Question: I'm creating a user form that will ask for a quote number, populate the data after the quote number has been found, and update any information. The macro code I am currently using doesn't exactly work with this new user form.

I managed to get the textboxes to populate with the code below, but now I need it to actually update the cells if I change any text box values.
'''
Private Sub CommandButton1_Click()
Dim ws As Worksheet
Dim strSearch As String
Dim aCell As Range
Dim Sold As String, Soldlr As Long
Set ws = Sheets("Data Entry")
With ws
strSearch = Me.TextBox1.Value
Set aCell = .Columns(2).Find(What:=strSearch, LookIn:=xlValues, _
LookAt:=xlWhole, SearchOrder:=xlByRows, SearchDirection:=xlNext, _
MatchCase:=False, SearchFormat:=False)
If Not aCell Is Nothing Then
Me.TextBox1.Text = aCell.Value
Me.TextBox2.Text = aCell.Offset(, -1).Value
Me.TextBox3.Text = aCell.Offset(, 0).Value
Me.TextBox4.Text = aCell.Offset(, 1).Value
Me.TextBox5.Text = aCell.Offset(, 2).Value
Me.TextBox6.Text = aCell.Offset(, 3).Value
Me.TextBox7.Text = aCell.Offset(, 4).Value
Me.TextBox8.Text = aCell.Offset(, 5).Value
Else
MsgBox "Quote Number " & strSearch & " Not Found. Try Again"
End If
Exit Sub
End With
End Sub
Private Sub CommandButton2_Click()
Dim ws As Worksheet
Dim strSearch As String
Dim aCell As Range
Dim Sold As String, Soldlr As Long
Set ws = Sheets("Data Entry")
With ws
strSearch = Me.TextBox1.Value
Set aCell = .Columns(2).Find(What:=strSearch, LookIn:=xlValues, _
LookAt:=xlWhole, SearchOrder:=xlByRows, SearchDirection:=xlNext, _
MatchCase:=False, SearchFormat:=False)
If Not aCell Is Nothing Then
aCell.Offset(, -1).Value = Me.TextBox2.Text
aCell.Offset(, 0).Value = Me.TextBox3.Text
aCell.Offset(, 1).Value = Me.TextBox4.Text
aCell.Offset(, 2).Value = Me.TextBox5.Text
aCell.Offset(, 3).Value = Me.TextBox6.Text
aCell.Offset(, 4).Value = Me.TextBox7.Text
aCell.Offset(, 5).Value = Me.TextBox8.Text
MsgBox "Quote Number " & strSearch & " Has Been Updated"
End If
End With
Exit Sub
End Sub
Private Sub Label1_Click()
End Sub
Private Sub Label6_Click()
End Sub
Private Sub Label8_Click()
End Sub
Private Sub TextBox1_Change()
End Sub
'''
Once modified, I can easily change the data in the text boxes and update the information.
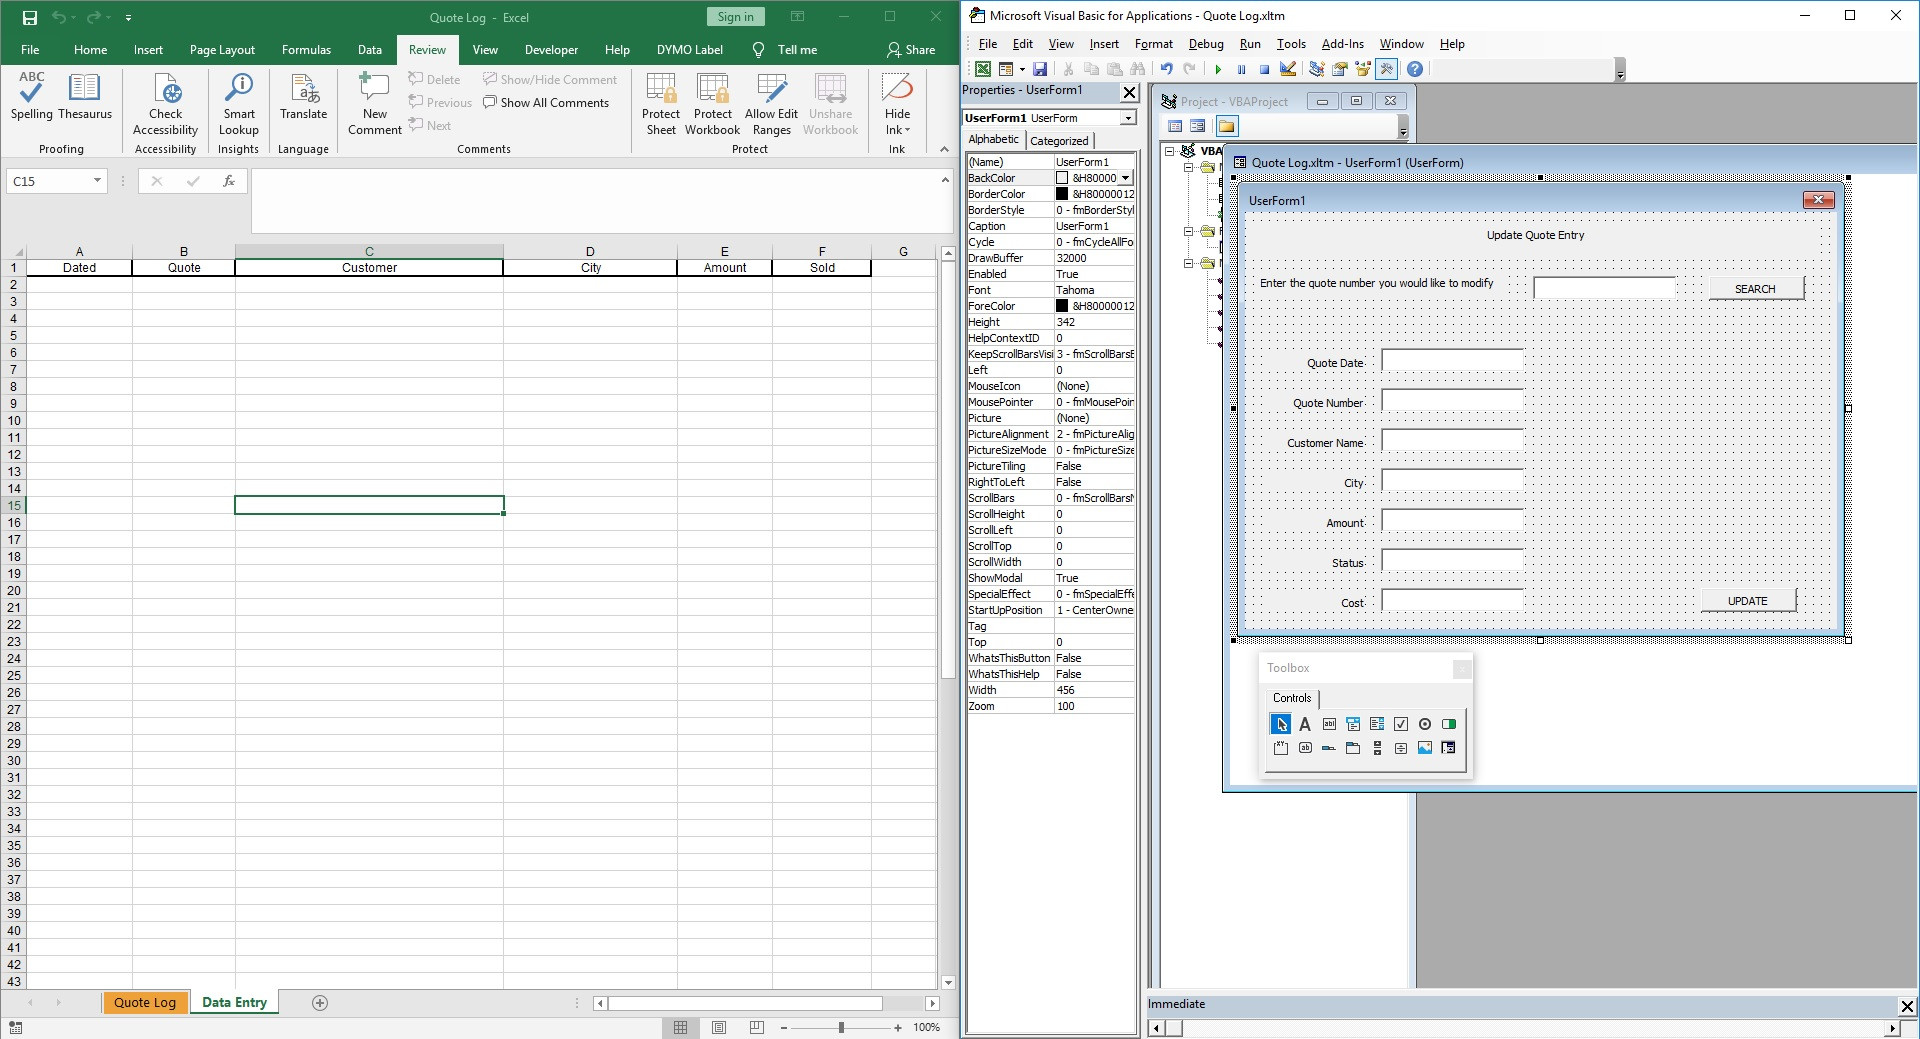
Answer: In essence you're using Offsets so that if your number was found in B10 and you wanted C10 to go in Textbox1 you'd use
'''
Me.Textbox1.Value = aCell.Offset(, 1).value
'''
assuming this code lies behind the form.